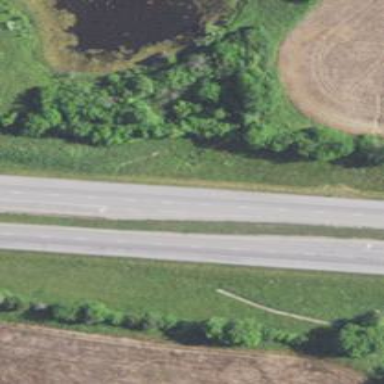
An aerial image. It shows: Trunk highway.